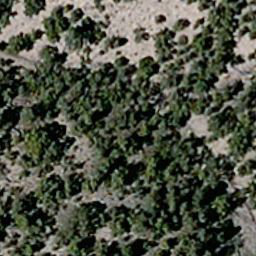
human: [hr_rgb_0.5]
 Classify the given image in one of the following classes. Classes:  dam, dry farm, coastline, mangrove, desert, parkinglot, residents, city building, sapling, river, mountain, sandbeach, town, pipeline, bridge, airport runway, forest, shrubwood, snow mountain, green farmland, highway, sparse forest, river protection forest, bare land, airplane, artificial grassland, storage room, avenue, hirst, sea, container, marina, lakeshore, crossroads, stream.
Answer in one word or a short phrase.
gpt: sparse forest